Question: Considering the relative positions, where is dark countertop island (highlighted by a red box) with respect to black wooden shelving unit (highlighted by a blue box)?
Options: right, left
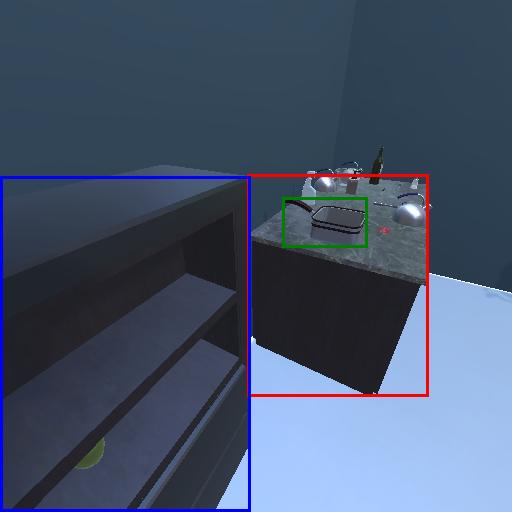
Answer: right